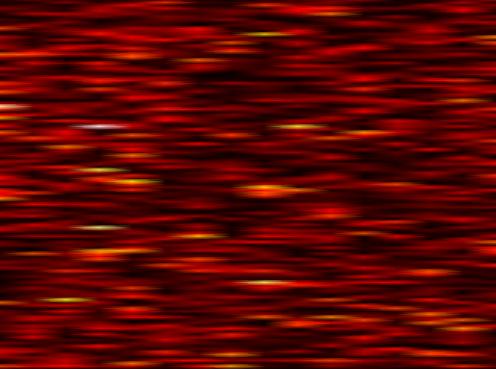
Label: OFDM